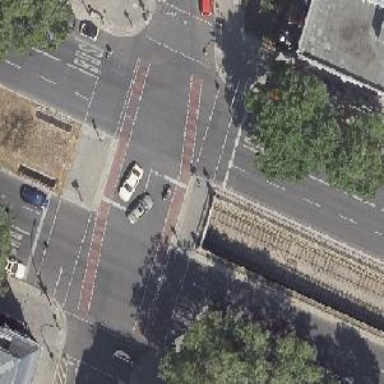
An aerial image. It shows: Traffic island located on footway.